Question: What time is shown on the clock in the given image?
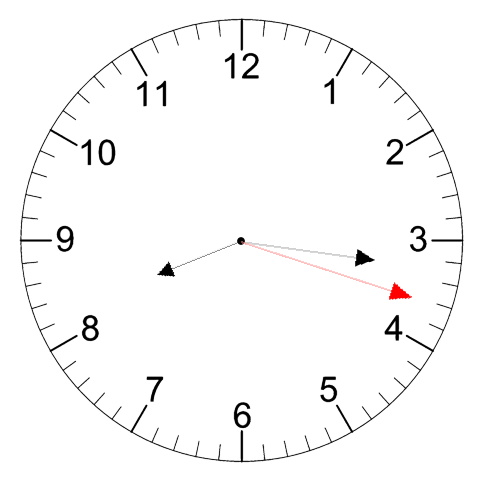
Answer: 08:16:18